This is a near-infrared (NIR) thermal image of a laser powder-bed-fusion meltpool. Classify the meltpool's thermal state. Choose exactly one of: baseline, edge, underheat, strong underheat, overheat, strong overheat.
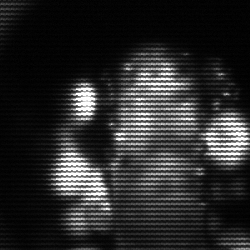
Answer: strong underheat